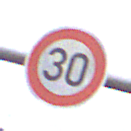
Verkehrszeichen: Geschwindigkeit30
Umgebung: Outdoor, Nature
Tageszeit: Midday
Wetter: Overcast
Licht: Natural
Jahreszeit: NotSpecified
Kontrast: LowContrast